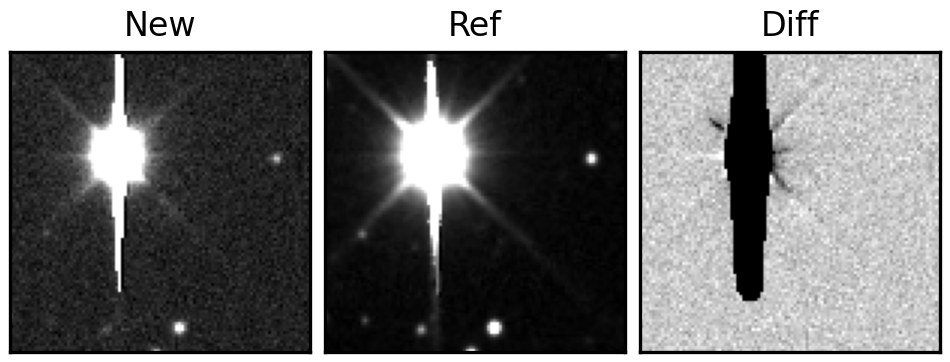
Label: bogus